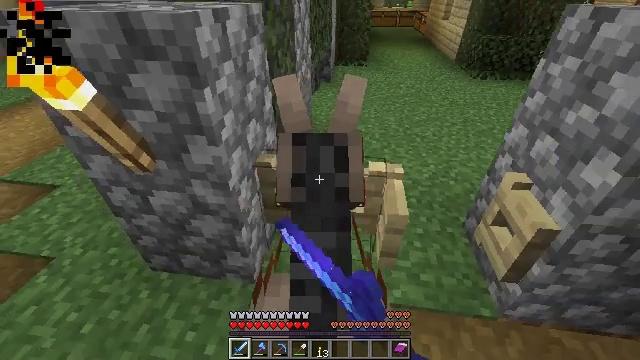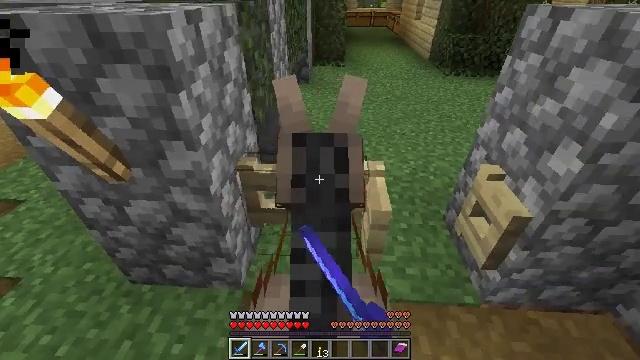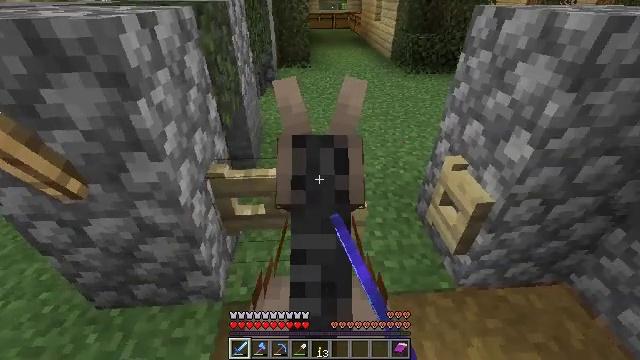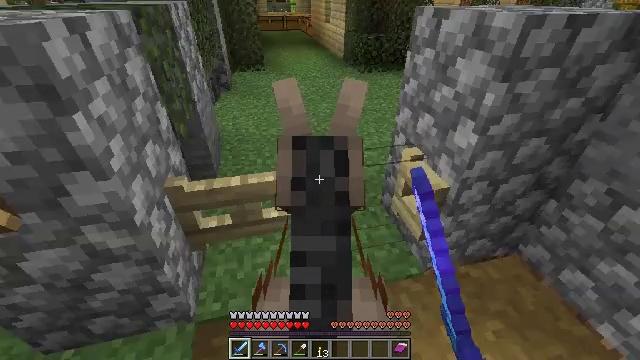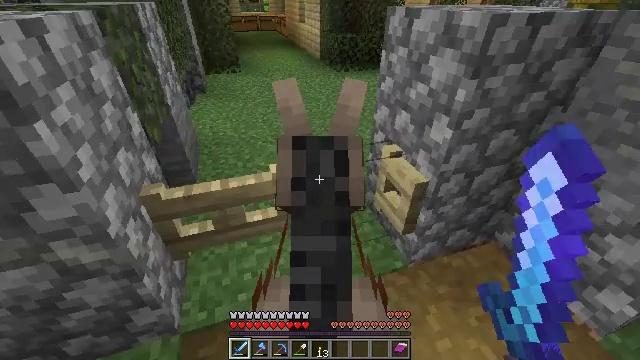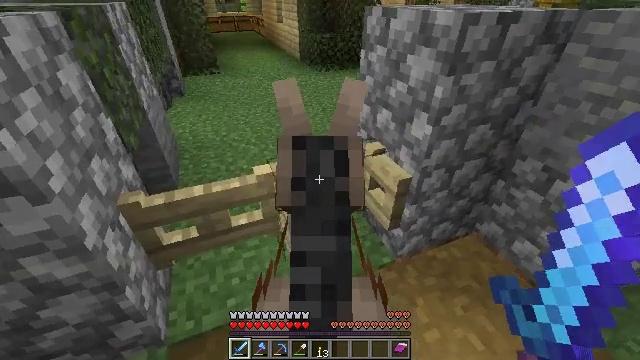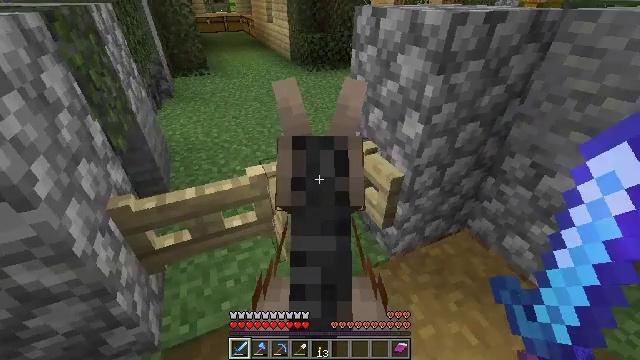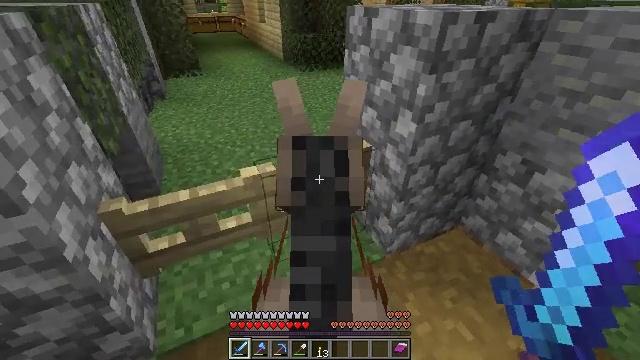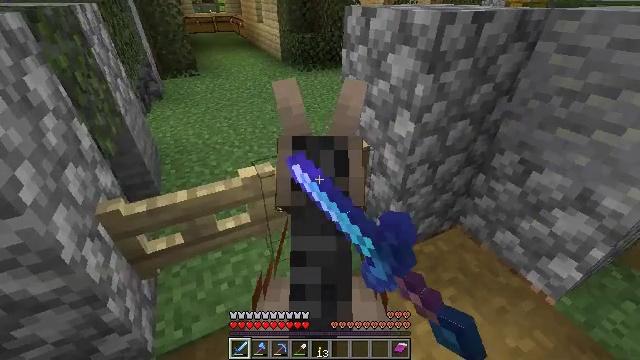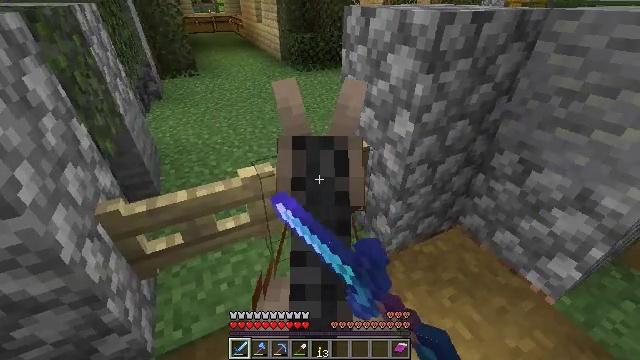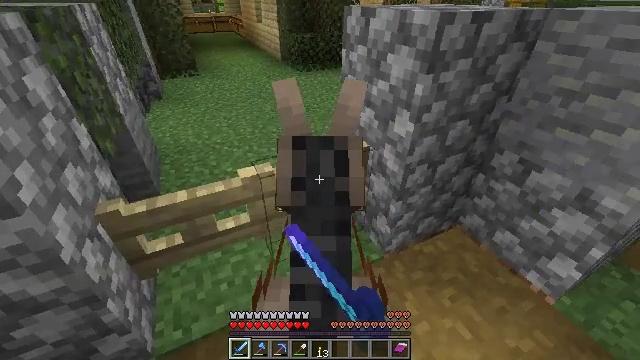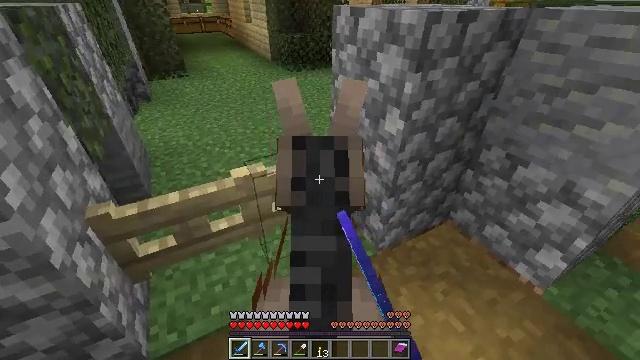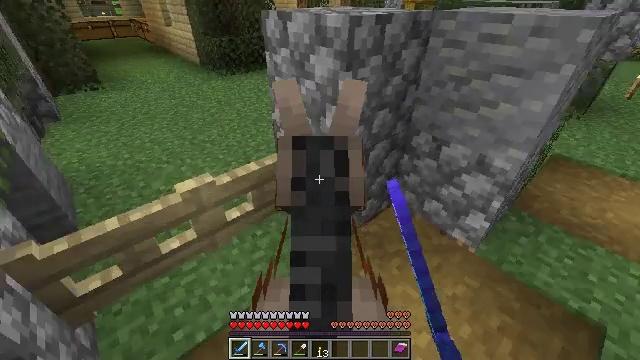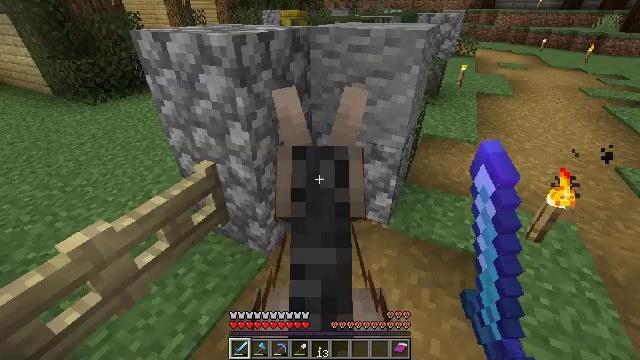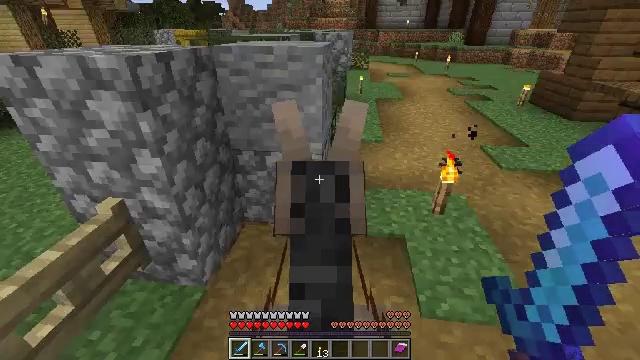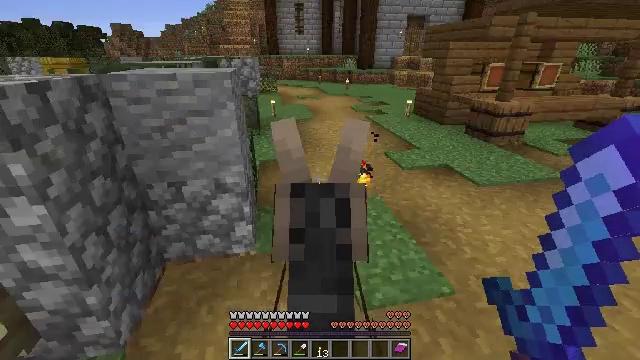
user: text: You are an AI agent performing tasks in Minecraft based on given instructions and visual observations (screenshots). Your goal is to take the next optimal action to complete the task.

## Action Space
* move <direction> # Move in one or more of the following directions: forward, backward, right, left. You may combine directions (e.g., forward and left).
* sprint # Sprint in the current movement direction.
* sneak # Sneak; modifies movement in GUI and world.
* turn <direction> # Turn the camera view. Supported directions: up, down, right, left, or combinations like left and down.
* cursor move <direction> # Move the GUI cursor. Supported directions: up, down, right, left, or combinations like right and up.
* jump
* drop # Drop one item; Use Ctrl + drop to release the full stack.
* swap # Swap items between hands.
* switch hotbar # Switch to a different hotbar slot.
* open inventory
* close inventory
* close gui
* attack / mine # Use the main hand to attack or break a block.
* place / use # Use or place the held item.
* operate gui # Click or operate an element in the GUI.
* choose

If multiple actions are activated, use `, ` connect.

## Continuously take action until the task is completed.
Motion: motion action
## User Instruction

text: Craft a lead using the crafting table and the right materials.
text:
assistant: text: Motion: turn right
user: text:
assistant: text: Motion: turn right
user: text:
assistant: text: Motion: turn right
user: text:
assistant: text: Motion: turn right
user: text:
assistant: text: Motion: turn right
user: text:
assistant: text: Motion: turn right
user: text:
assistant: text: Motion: use / place
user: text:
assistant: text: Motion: use / place
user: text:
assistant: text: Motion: no_op
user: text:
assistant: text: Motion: move back
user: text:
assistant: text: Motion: move back, turn right
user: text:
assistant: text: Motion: move back, turn right
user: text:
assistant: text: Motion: move back, turn right and up
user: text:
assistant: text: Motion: move back, turn right and up
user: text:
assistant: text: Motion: move back, turn right and up
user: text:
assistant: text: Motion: move back, turn right and up
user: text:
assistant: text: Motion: move back, turn right and up
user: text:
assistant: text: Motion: move back, turn right
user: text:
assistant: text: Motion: turn right
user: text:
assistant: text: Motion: no_op
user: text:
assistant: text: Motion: close inventory
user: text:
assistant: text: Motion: close inventory
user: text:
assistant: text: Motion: turn left and down, close inventory
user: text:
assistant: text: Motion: turn left and down, close inventory
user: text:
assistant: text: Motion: no_op
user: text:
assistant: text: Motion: open gui
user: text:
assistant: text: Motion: no_op
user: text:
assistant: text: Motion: no_op
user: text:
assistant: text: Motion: no_op
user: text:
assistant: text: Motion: no_op